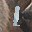
Label: 1